Current action and preconditions to check: trajectory_clear

Your task: For each precondition in the list above, predict whether it will hold at this action.

Consider the current scene as observed from the mobile robot's camera, and analyze the predicted future states of all dynamic agents (e.g., people, animals, vehicles, or any moving entities) within the NEXT SECOND.

IMPORTANT: Only answer "very likely" if you are absolutely certain—based on strong, clear evidence—that a dynamic agent will violate the precondition in the predicted future state. Do NOT answer "very likely" for unlikely, ambiguous, or low-probability risks.

Ask yourself for each precondition: Is there a high probability, with clear and convincing evidence, that the predicted future states of any dynamic agent will interfere with the predicted future state of the currently executing action within the NEXT SECOND, causing that precondition to fail?

Assess the risk level based on these predictions. Use "likely" or "very likely" if motions create a clear risk of interference.

Use "neutral" or "improbable" if agents are nearby but their predicted paths are clearly diverging or non-conflicting.

Failure Risk Categories: "very improbable", "improbable", "neutral", "likely", "very likely"

Answer Format: Output ONLY the probability_of_failure value from these categories: "very improbable", "improbable", "neutral", "likely", "very likely"

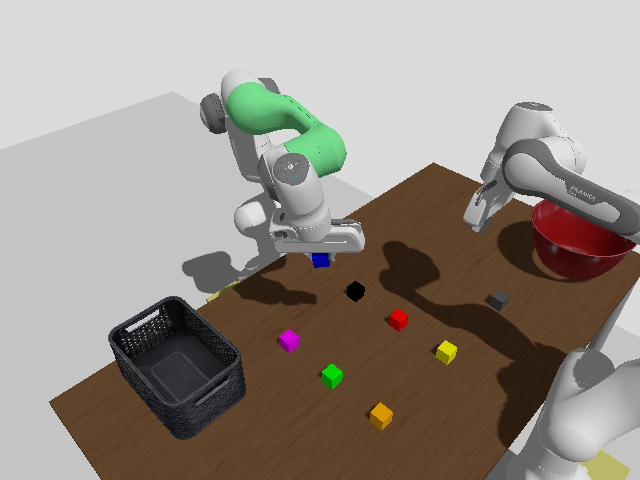

Answer: very improbable